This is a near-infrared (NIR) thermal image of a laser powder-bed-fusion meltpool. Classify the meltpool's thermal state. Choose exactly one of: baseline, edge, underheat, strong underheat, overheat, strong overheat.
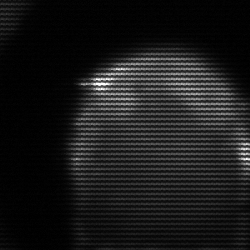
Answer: edge